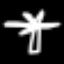
Label: palm tree